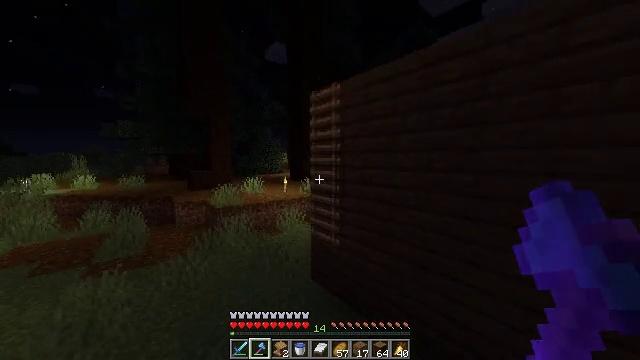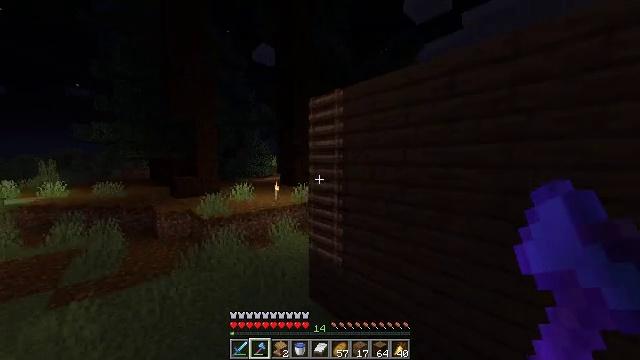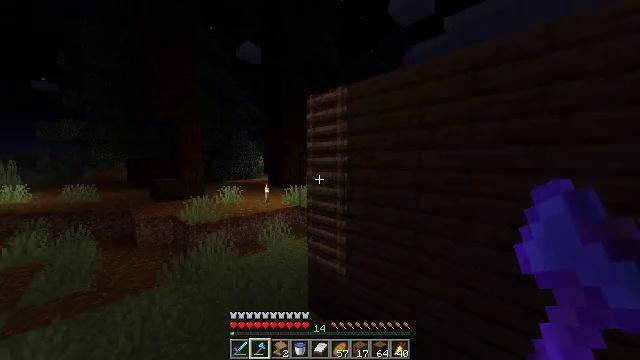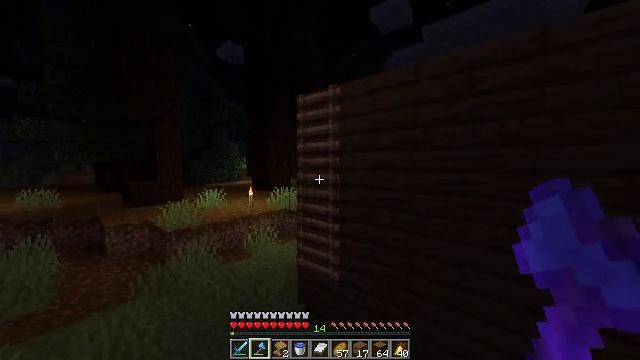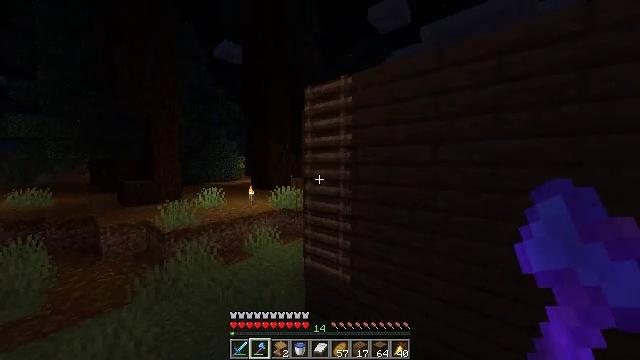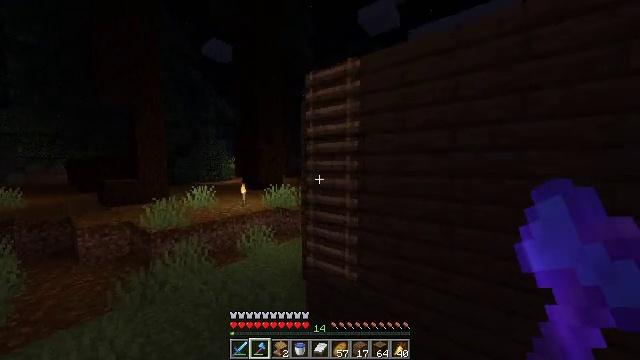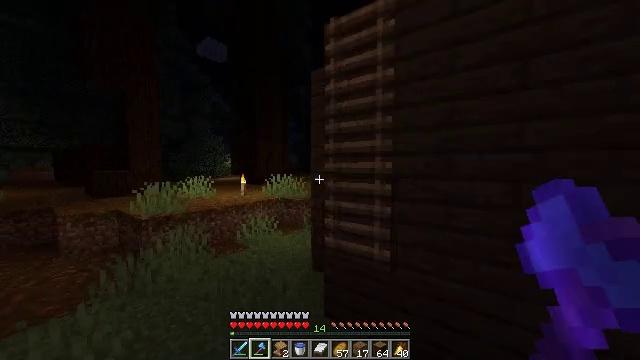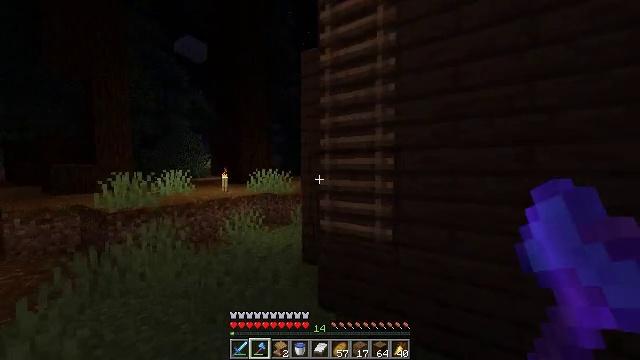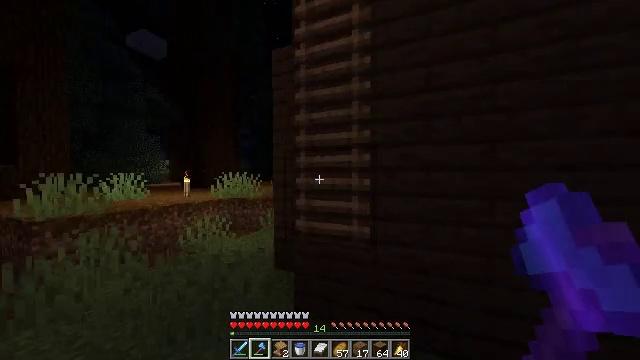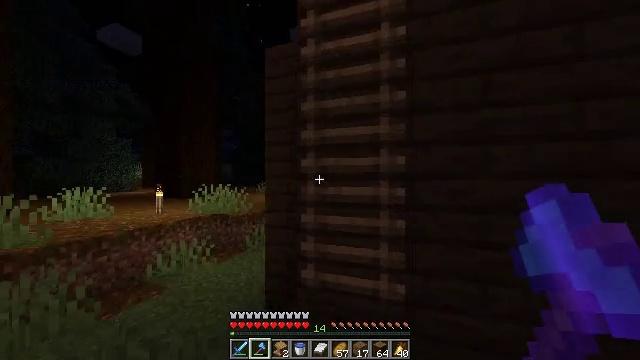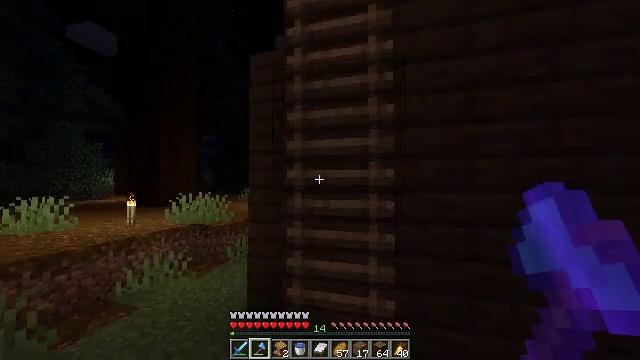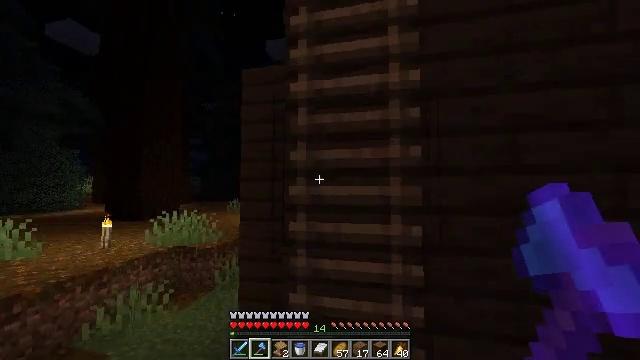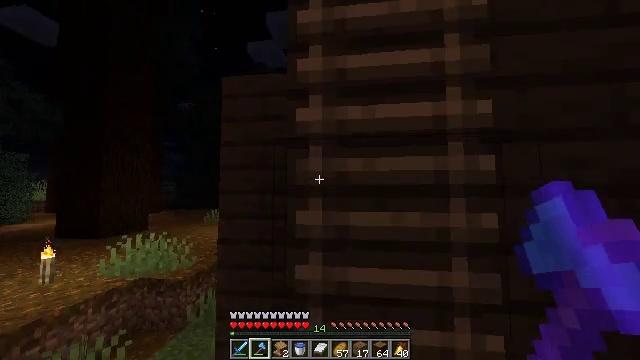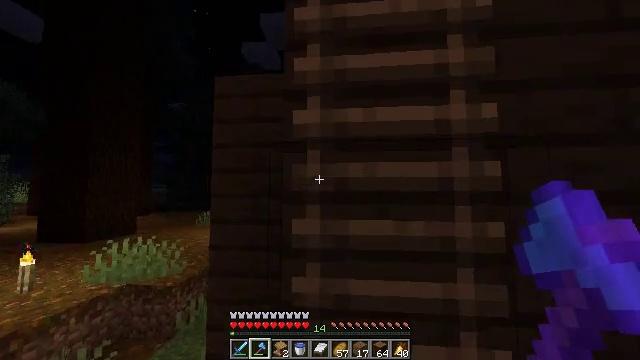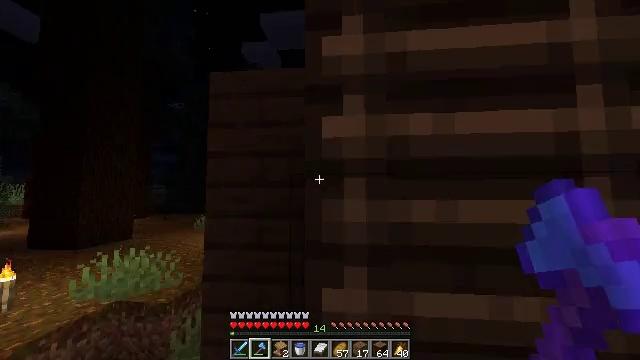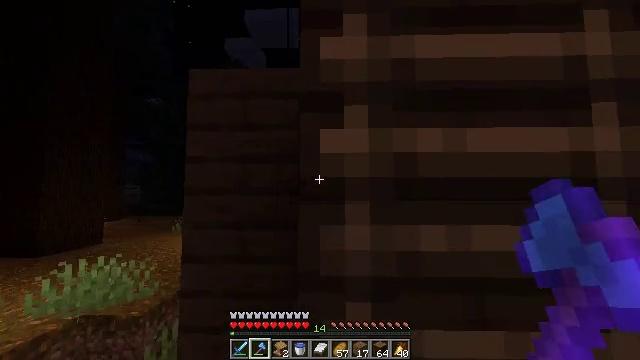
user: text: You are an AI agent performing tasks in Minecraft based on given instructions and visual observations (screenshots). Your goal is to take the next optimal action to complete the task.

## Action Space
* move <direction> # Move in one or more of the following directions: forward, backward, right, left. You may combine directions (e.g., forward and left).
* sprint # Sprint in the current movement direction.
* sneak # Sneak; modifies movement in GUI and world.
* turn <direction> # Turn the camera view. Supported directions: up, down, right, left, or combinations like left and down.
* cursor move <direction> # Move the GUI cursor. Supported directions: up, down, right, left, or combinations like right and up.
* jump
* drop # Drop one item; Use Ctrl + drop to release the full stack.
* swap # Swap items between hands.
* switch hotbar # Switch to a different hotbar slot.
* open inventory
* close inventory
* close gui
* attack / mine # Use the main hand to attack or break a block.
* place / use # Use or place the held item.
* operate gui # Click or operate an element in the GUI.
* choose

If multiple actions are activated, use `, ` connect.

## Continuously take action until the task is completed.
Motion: motion action
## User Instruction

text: Break the yellow bed.
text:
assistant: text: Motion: move forward and move left, turn right, jump
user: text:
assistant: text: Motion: move forward and move left, turn right, jump
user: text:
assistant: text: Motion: move forward, turn right, jump
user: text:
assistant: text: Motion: move forward, jump
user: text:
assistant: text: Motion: move forward, turn right, jump
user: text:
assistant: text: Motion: move forward, turn right, jump
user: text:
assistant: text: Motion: move forward, turn right, jump
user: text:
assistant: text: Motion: move forward, turn right and up, jump
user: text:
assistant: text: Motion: move forward, turn right, jump
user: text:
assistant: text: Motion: move forward, turn right and up, jump
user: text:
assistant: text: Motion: move forward, turn right and up, jump
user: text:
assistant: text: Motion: move forward and move right, turn right, jump
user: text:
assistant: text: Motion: move forward and move right, turn right, jump
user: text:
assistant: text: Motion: move forward and move right, jump
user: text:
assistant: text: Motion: move forward and move right, turn right, jump
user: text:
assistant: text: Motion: move forward and move right, turn right, jump
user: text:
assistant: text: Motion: move forward and move right, turn right, jump
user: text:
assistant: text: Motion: move forward and move right, turn right, jump
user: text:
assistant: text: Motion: move forward and move right, jump
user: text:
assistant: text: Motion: move forward and move right, jump
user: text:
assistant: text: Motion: move forward and move right, turn left and down, jump
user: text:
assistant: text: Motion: move forward, turn left and down, jump
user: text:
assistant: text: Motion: move forward, turn left and down, jump
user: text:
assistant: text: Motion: move forward and move left, turn down, jump
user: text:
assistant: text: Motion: move forward and move left, sprint, jump
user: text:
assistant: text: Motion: move forward and move left, sprint, jump
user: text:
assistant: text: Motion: move forward and move left, sprint, jump
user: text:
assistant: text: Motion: move forward, sprint, jump
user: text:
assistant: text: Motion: move forward, sprint, jump
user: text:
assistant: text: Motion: move forward, sprint, turn right and down, jump